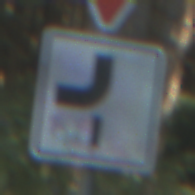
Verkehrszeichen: VerlaufVorfahrtsstrasse7
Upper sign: VorfahrtGewaehren
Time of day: MorningAfternoon
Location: Outdoor (Nature)
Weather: Clear
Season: NotSpecified
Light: Natural